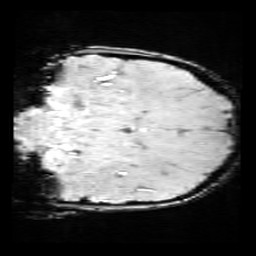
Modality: SWI
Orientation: coronal
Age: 11
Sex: female
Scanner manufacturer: siemens
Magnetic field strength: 3 T
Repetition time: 0.027 s
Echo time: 0.02 s